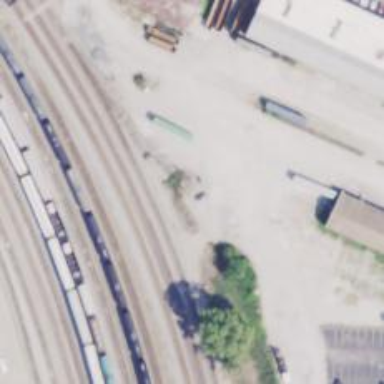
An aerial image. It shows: Abandoned railway spur.